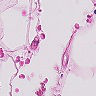
Metastatic tissue present: no